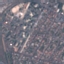
Land use / land cover class: Residential